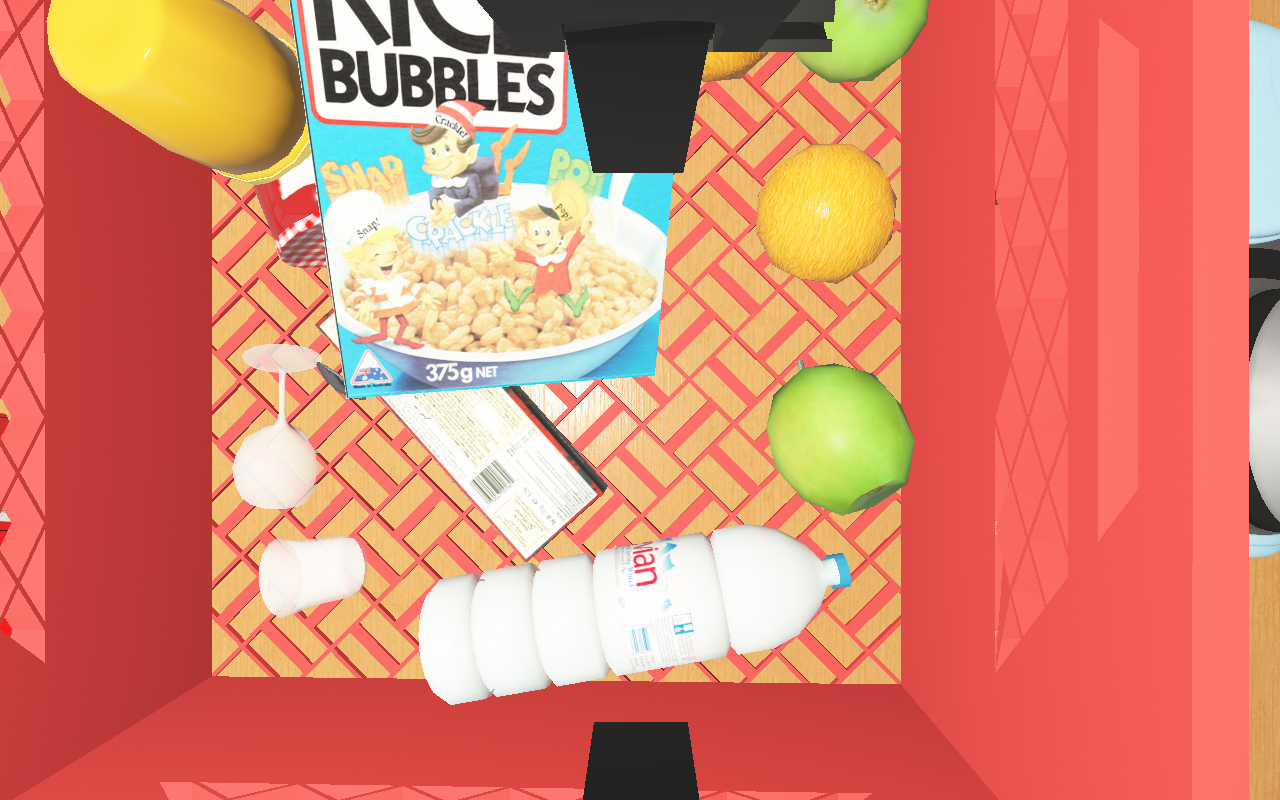
Objects in the scene:
water bottle
apple
apple
orange
spoon
glass
wineglass
cereal box
biscuit box